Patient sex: M
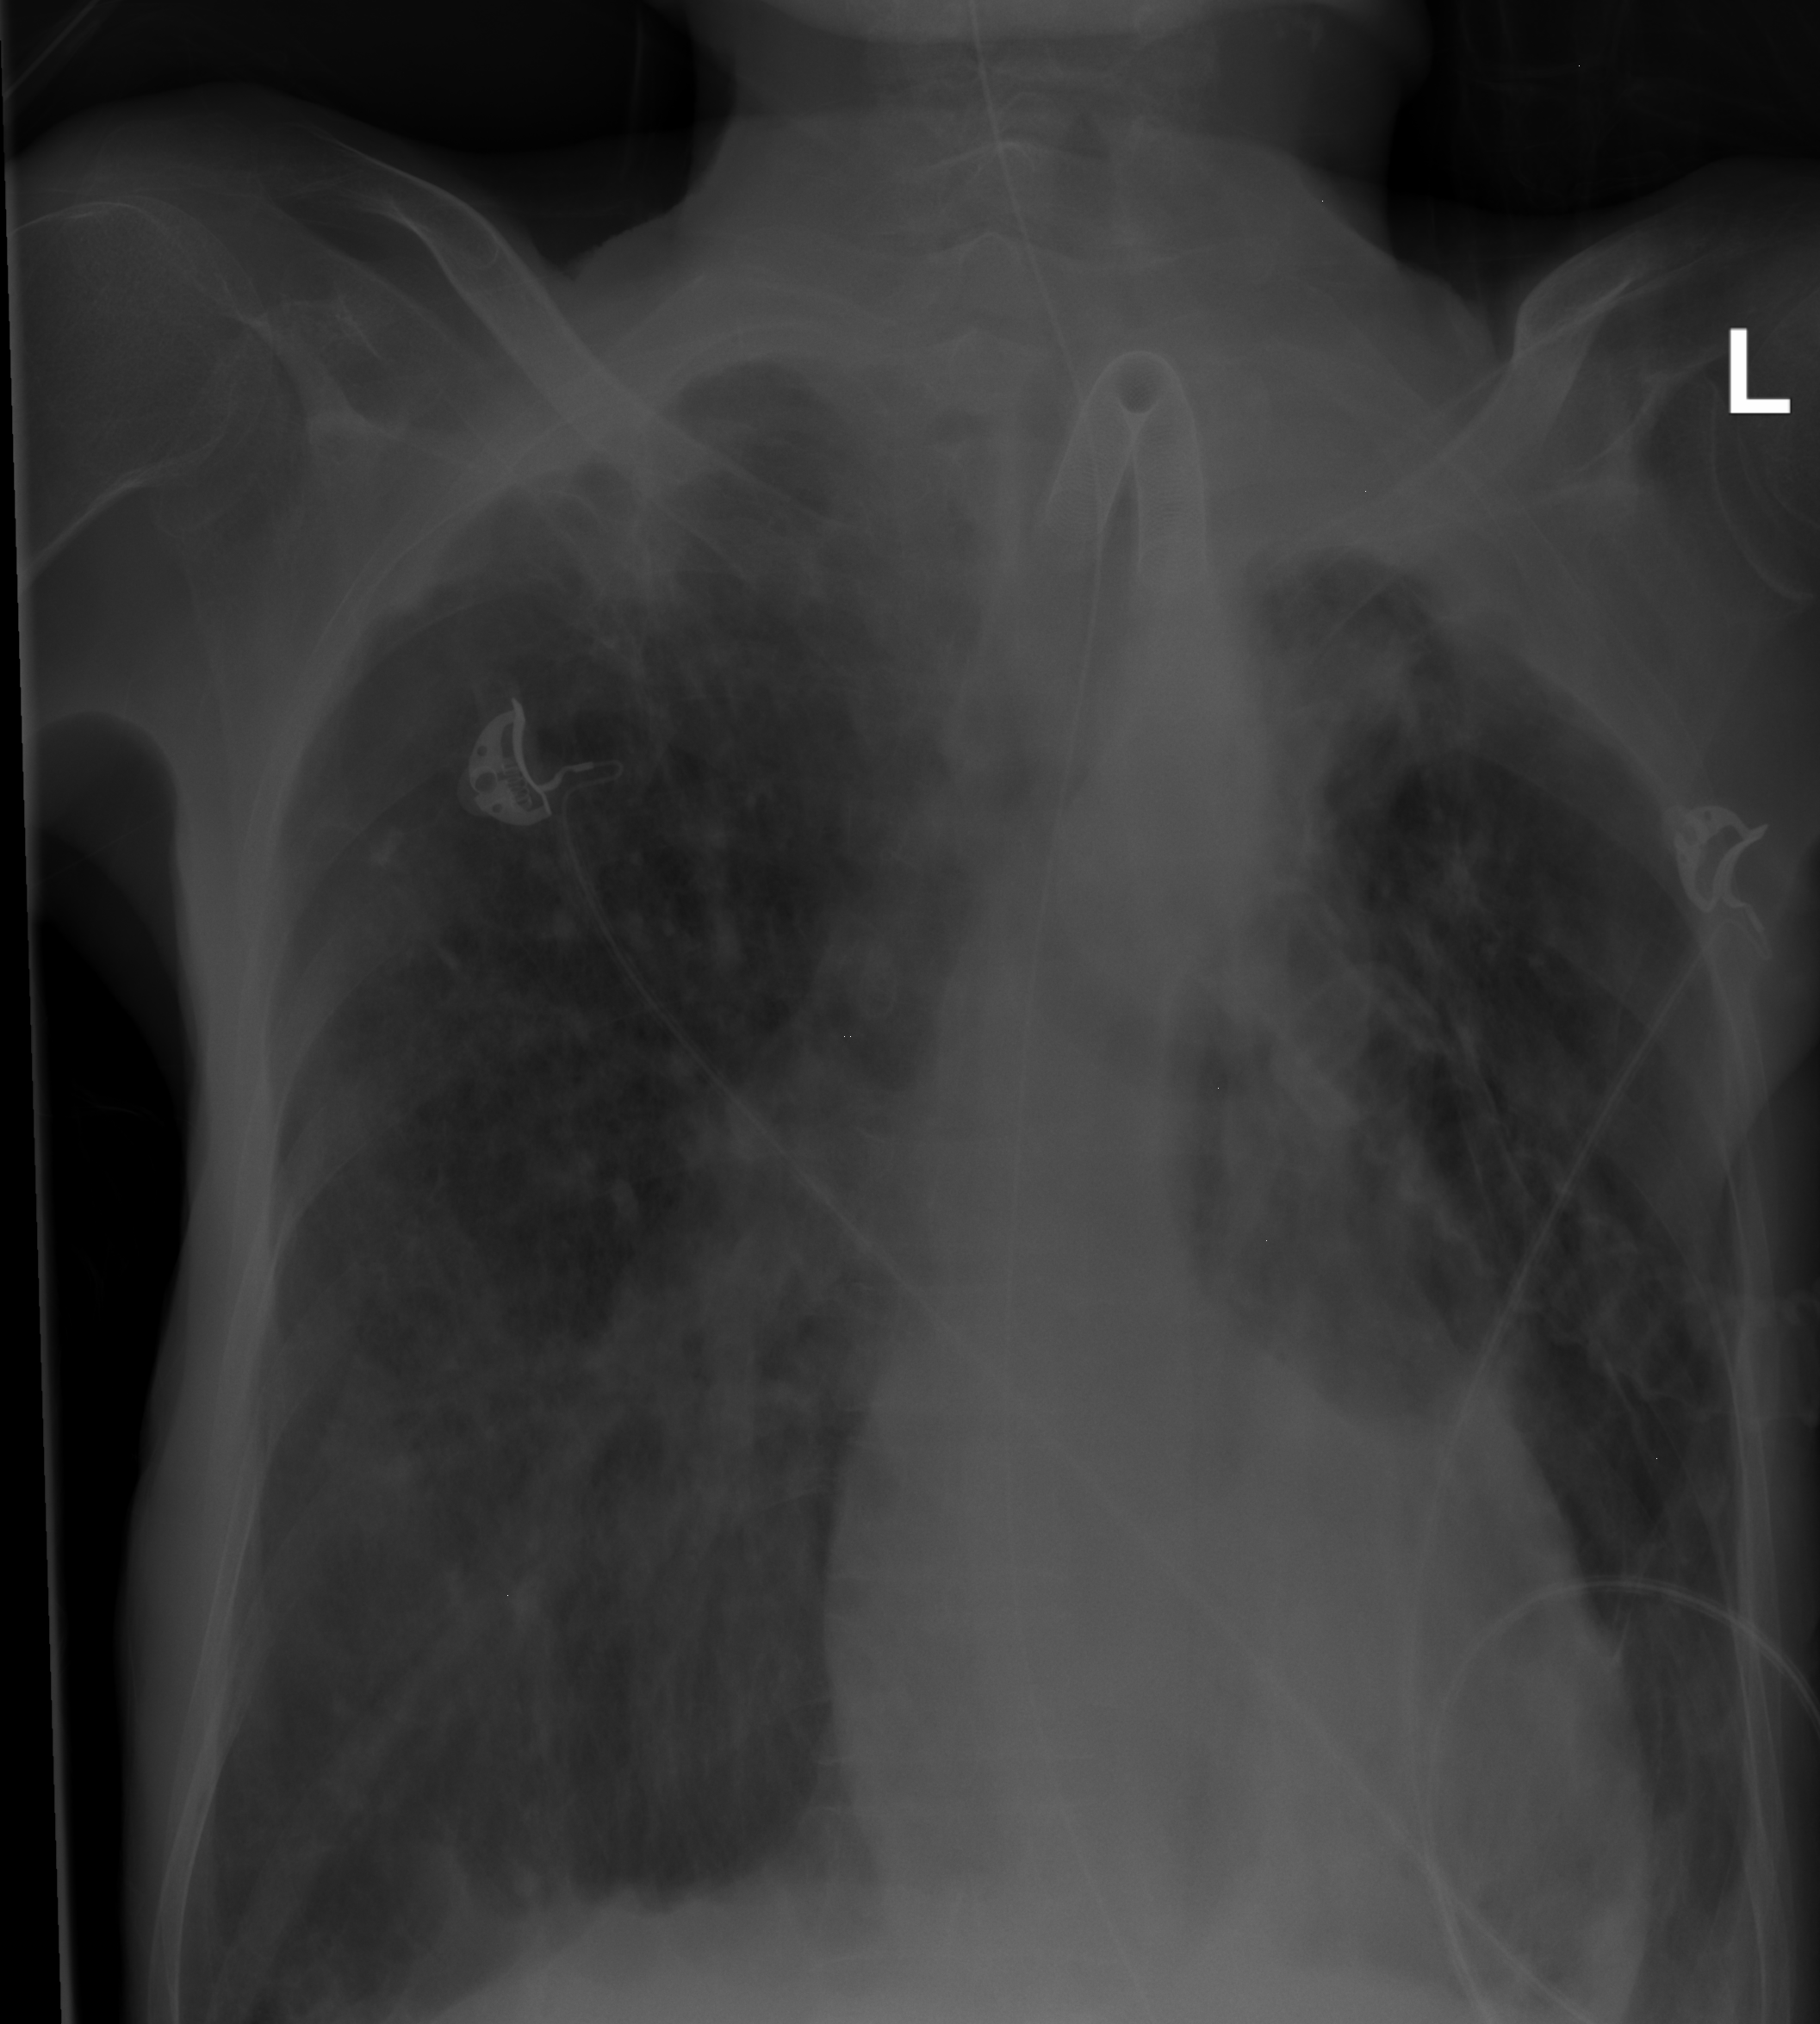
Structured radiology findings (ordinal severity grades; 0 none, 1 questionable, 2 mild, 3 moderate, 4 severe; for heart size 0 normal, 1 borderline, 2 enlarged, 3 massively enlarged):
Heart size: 0
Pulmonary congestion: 0
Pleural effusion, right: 0
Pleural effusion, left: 0
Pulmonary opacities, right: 2
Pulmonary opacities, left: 0
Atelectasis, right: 2
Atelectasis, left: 0